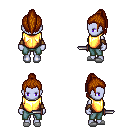
a pixel art fantasy rpg character, female body template, dark elf, purple skin, gold chest armor, teal pants, brunette long topknot hairstyle, cloth bracers, white slippers, dagger, four views (front, back, left, right), 2x2 character sprite sheet, small pixel art, hard edges, no anti-aliasing